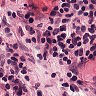
Metastatic tissue present: yes